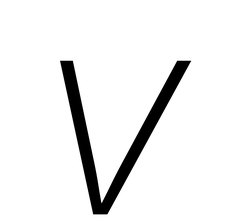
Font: Inter-Italic_ExtraLight_Italic